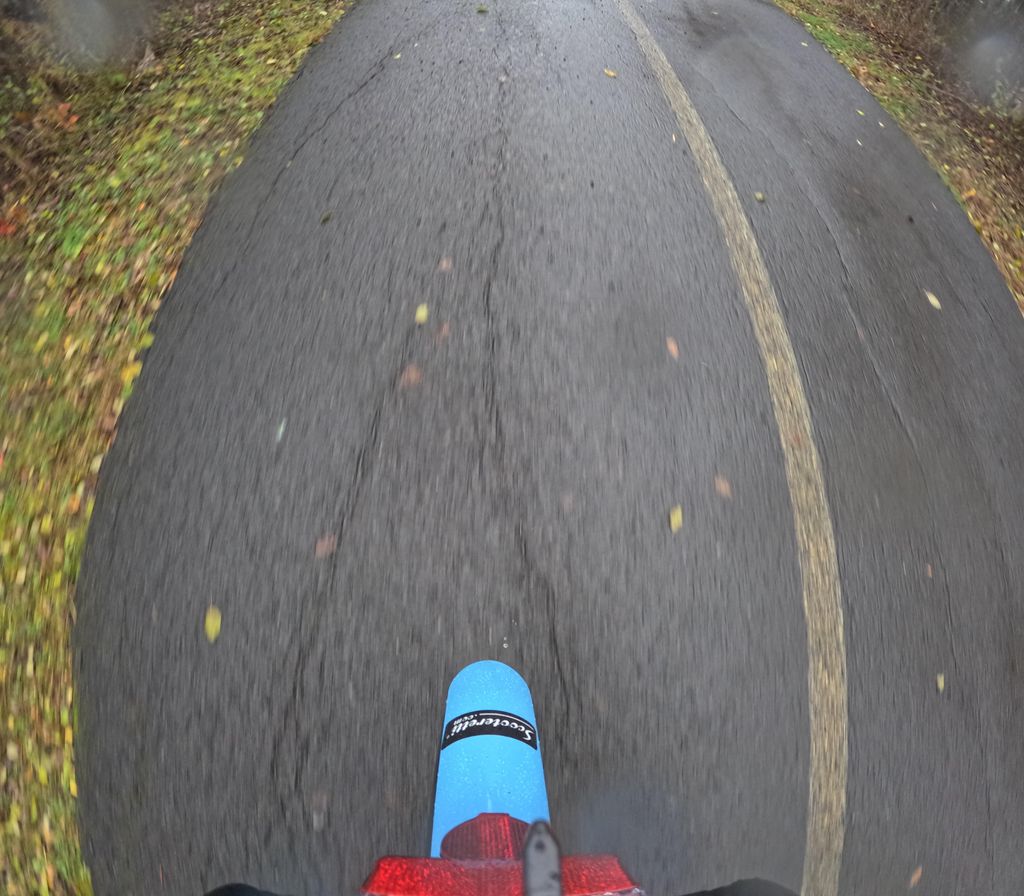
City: ottawa-gatineau